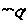
Label: bird